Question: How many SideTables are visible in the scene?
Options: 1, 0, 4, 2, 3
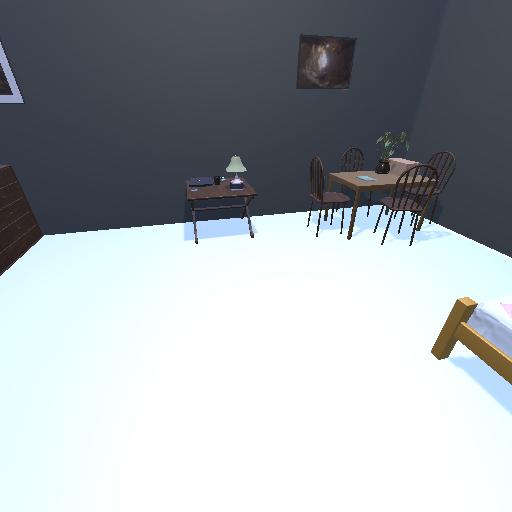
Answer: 1